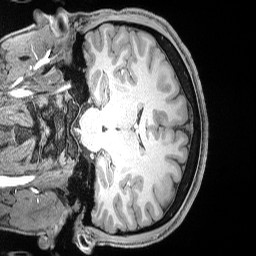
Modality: T1w
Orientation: coronal
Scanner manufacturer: siemens
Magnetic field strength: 3 T
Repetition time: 2.53 s
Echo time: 0.00169 s